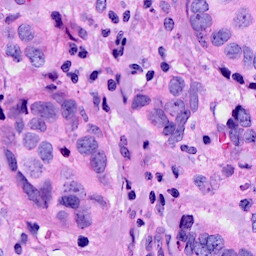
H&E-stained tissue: Breast